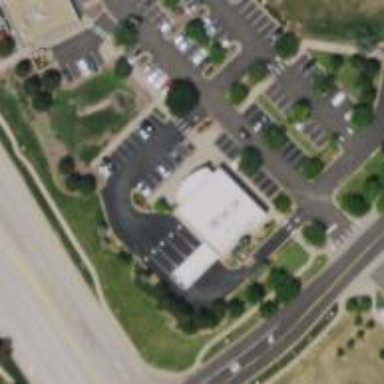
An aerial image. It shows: Parking space is available.